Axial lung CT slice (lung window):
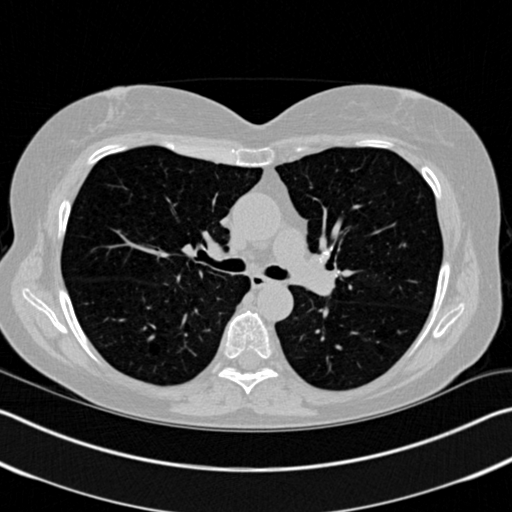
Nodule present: no